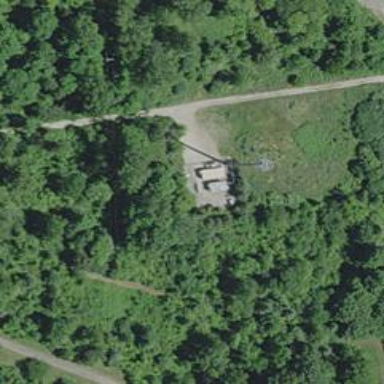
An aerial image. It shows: Communication mast tower.